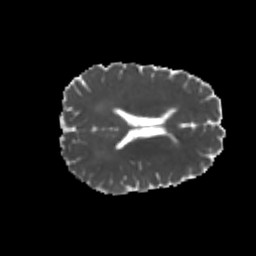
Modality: MD
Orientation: axial
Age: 20
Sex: male
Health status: healthy
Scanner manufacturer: philips
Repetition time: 7.393 s
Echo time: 0.08599 s